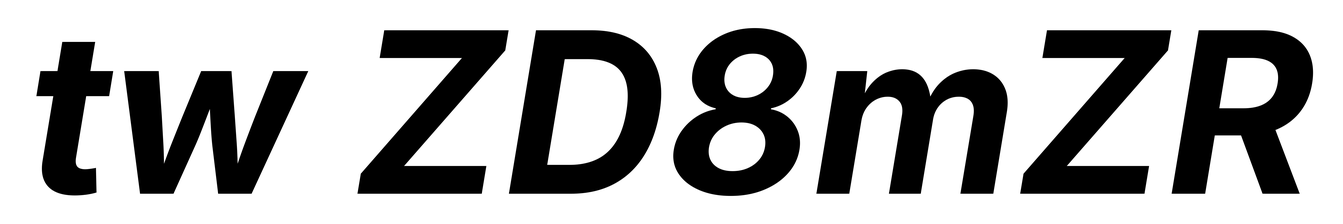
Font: Inter-Italic_Bold_Italic